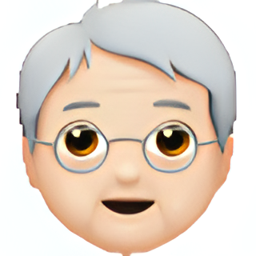
Name: older adult
Emoji: 🧓🏻
Group: People & Body
Sub-group: person